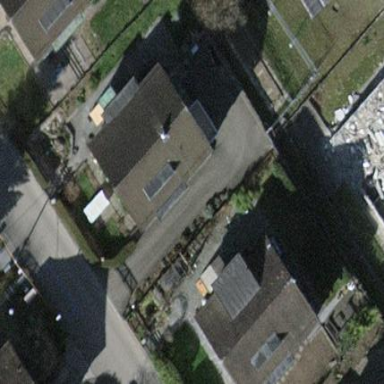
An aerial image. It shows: Detached building.